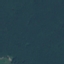
Land use / land cover class: Forest